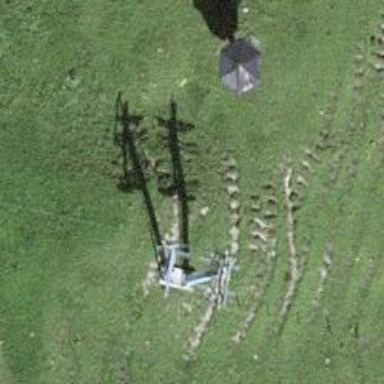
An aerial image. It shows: Pylon used for aerialway.